一年级 · 算术
暖暖配饰店。

帽子 12 元

手套 9 元

袜子 6 元 5 角

眼镜 $?$ 元

（1）冬天来了，妈妈给小美买一顶帽子和一双手套，一共花了多少元?

$$
\square \text { 元 } \bigcirc \square \text { 元 }=\square \text { 元 }
$$

$$
\text { 答: 买一顶帽子和一双手套一共花了（）元。 }
$$

（2）王宁用 30 元买了一副眼镜后，还剩下 7 元。一副眼镜多少元?

$$
\square \text { 元 } \square \square \text { 元 }=\square \text { 元 }
$$

$$
\text { 答: 一副眼镜（））元。 }
$$

（3）小林买一条围巾、一双手套和一双袜子需要花多少元? 至少需要付几张,20.8!?

$$
\square \text { 元 } \bigcirc \square \text { 元 } \bigcirc \square \text { 元 } \square \text { 角 }=\square \text { 元 } \square \text { 角 }
$$

答: 买一条围巾、一双手套和一双袜子需要花（）元（）角,他至少需要付 (
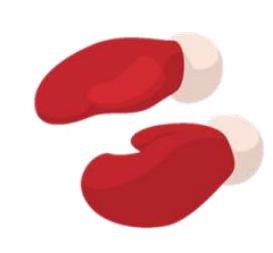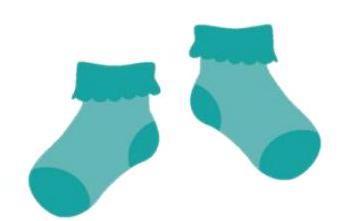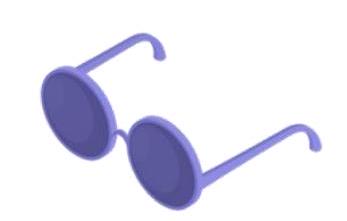
答案: 详解(1) 12 元 +9 元=21 元
答: 买一顶帽子和一双手套一共花了 21 元。
(2) 30 元 -7 元=23 元
答: 一副眼镜 32 元。
(3) 20 元 +9 元 +6 元 5 角=35 元 5 角
答: 买一条围巾、一双手套和一双袜子需要花 35 元 5 角, 他至少需要付 2 张 20.